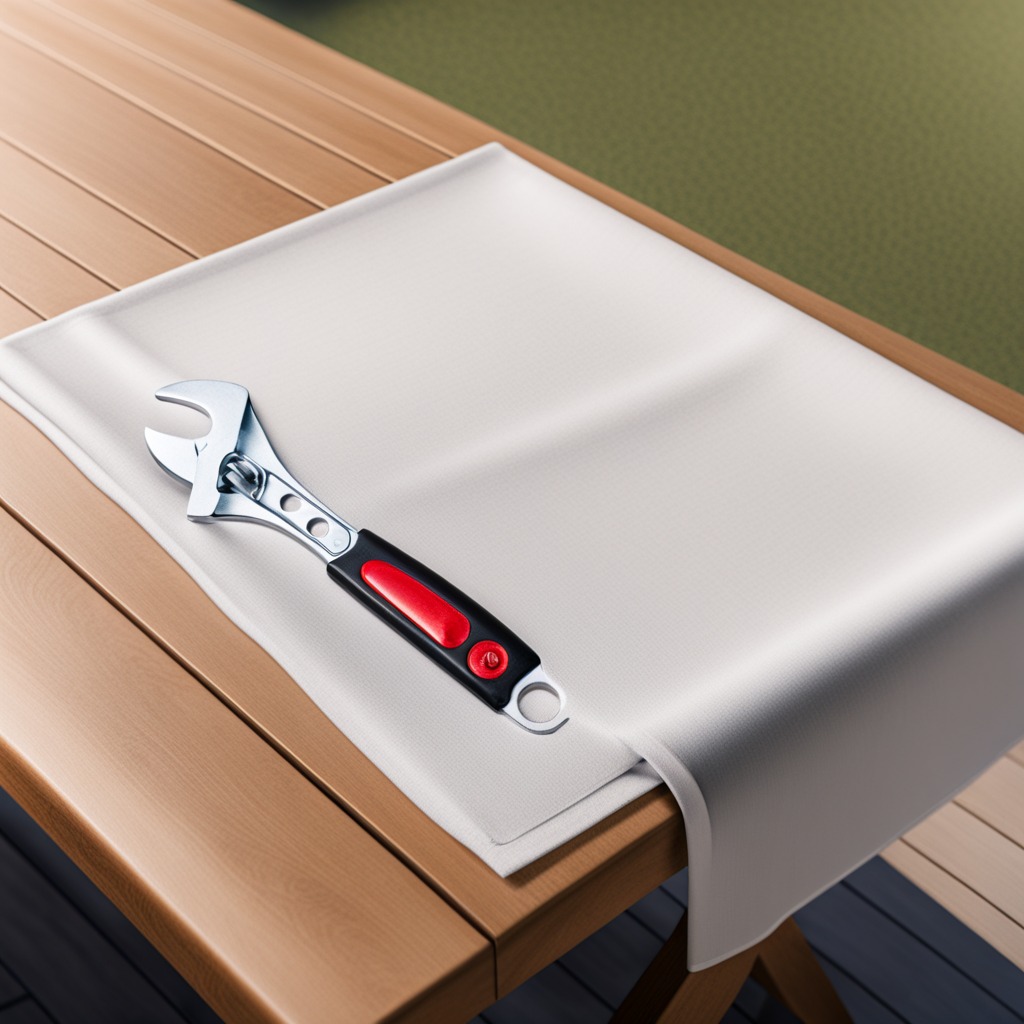
A wrench is lying on the wooden table.